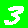
Digit: 3